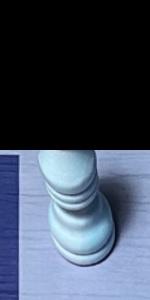
Label: Bishop_White